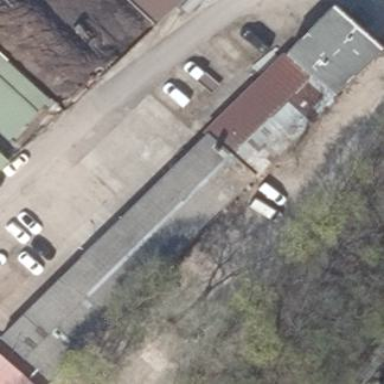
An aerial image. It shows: Commercial building with gabled roof.